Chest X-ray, PA view. Patient: 46 years old, sex F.
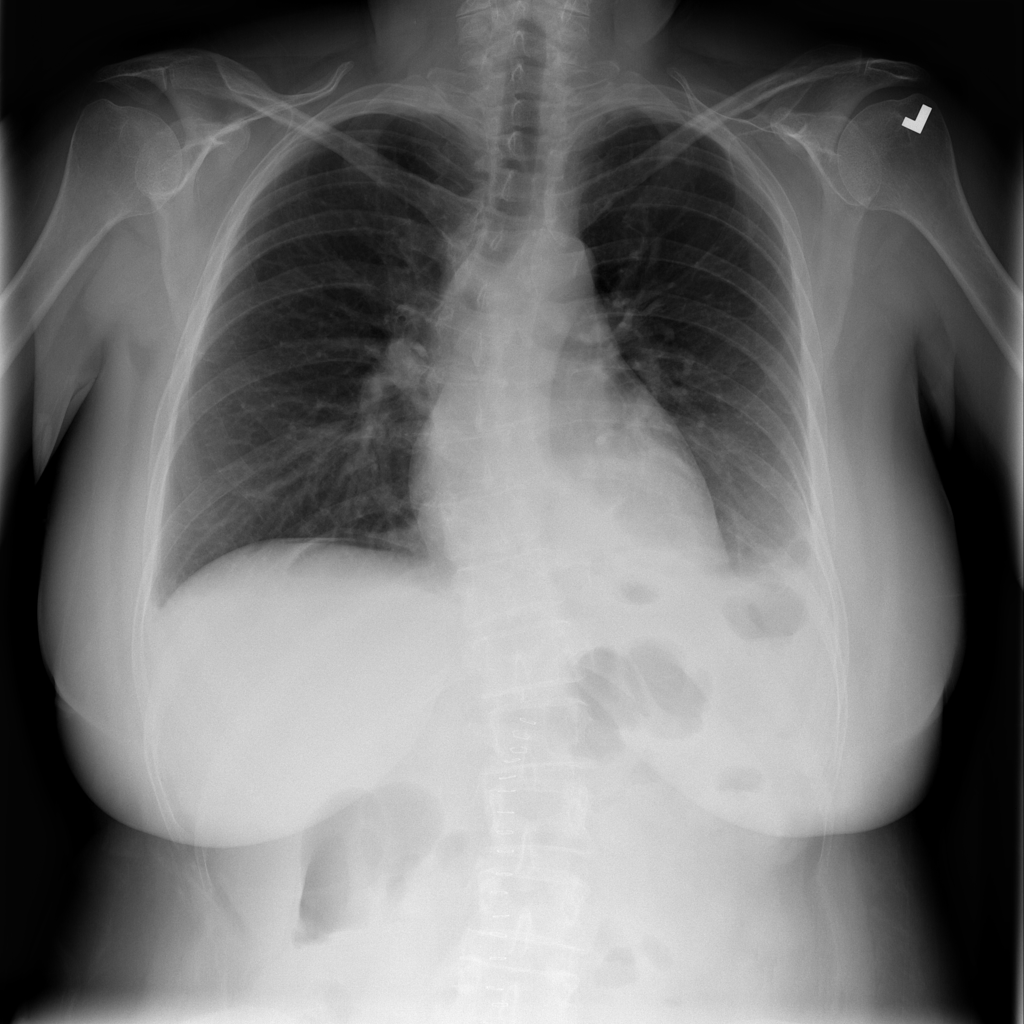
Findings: Atelectasis